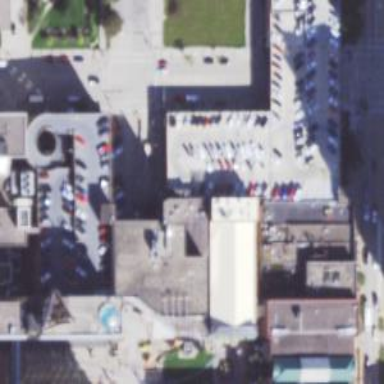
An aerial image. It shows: Office building.